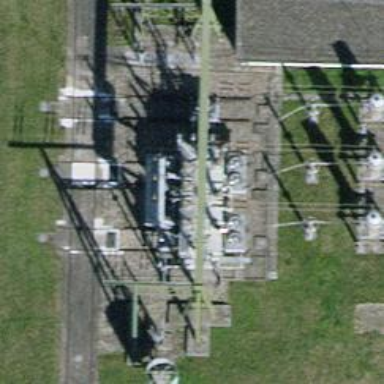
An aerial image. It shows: Outdoor transformer.